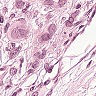
Metastatic tissue present: yes